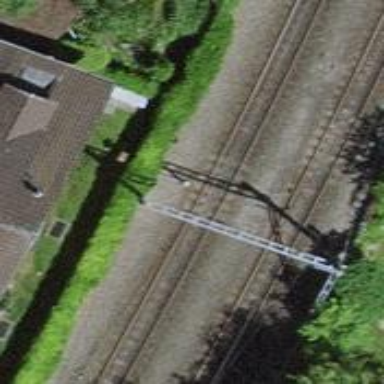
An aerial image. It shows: Narrow-gauge railway track with electrified contact line. The railway has one track.